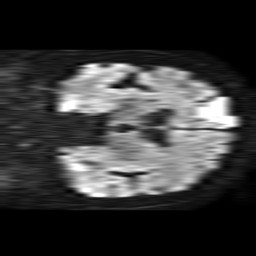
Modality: TRACE
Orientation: coronal
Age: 56
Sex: female
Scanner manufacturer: philips
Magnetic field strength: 1.5 T
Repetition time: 4.6 s
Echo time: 0.08521 s